Question: I am working with Ext.Net1.0. and I am working with Grid Panel with grouping
In that I had set Group Command I want to hide Group Command..

'''
<ext:ImageCommandColumn Width="110">
<GroupCommands>
<ext:GroupImageCommand CommandName="Delete" Icon="Delete" Text="Delete" RightAlign="true">
<ToolTip Text="Delete" />
</ext:GroupImageCommand>
<ext:GroupImageCommand CommandName="Edit" Icon="TableEdit" Text="Edit" RightAlign="true">
<ToolTip Text="Edit" />
</ext:GroupImageCommand>
</GroupCommands>
</ext:ImageCommandColumn>
'''
How can I get GroupCommand??
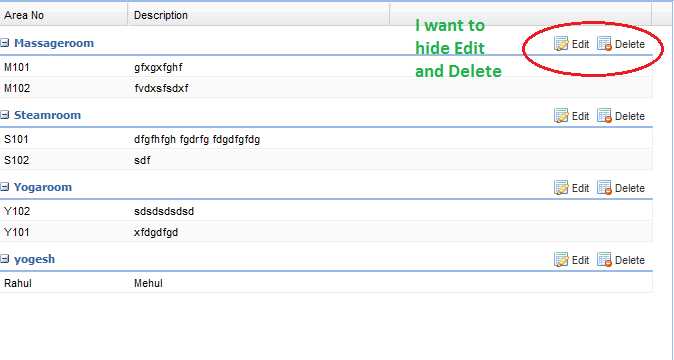
Answer: Done with in ext:ImageCommandColumn and In prepareGroupCommand Function we can get Command Name through(command.command).